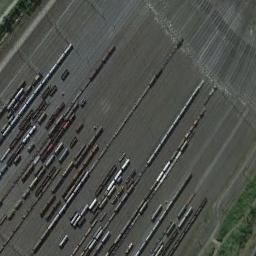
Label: railway